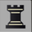
Piece: bR